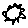
Label: sun